Question: This problem has beaten me. I've been at it all weekend but can't figure out what is happening.
When I create a new 'employee' object, I also want to create multiple new 'ee_pay' records using 'accepts_nested_attributes_for :ee_pay' in my 'employee' model.
Creation of 'ee_pay' records for new employees is dependent on the amount of 'company_pay' objects that exist for the company that the employee belongs to. So in the case below there's 2 'company_pay' objects -> "Basic" [id:2] and "Time + 1/2" [id:3] (returned in the 'before_action') and I want to create an 'ee_pay' for each of these for the employee in question
Here's the code:-
>
'''
before_action :set_company_pay_types, only: [:new, :update, :edit]
def new
@ee_pay_types = []
@taxable_pays.each do |pt|
@ee_pay_types << @employee.ee_pay.build(company_pay_id: pt.id)
end
end
private
def set_company_pay_types
@taxable_pays = CompanyPay.where(['company_id = ? AND pay_sub_head_id = ? AND description <> ?', current_company.id, 1, "Salary"]).order(:id)
end
def employee_params
params.require(:employee).permit(....[multiple other fields]..., address_attributes:[:id, :line1, :line2, :line3, :line4, :postcode, :country], ee_pay_attributes:[:id, :employee_id, :company_pay_id, :amount, :rate])
end
'''
>
'''
<div><strong>Hourly Pay Types</strong></div>
<div class="form_spacer"></div>
<div class="row">
<div class="col-md-3">
<div class="form_indent1"><div class="form_label"><strong>Description</strong></div></div>
</div>
<div class="col-md-3">
<div class="form_indent1"><div class="form_label"><strong>Amount</strong></div></div>
</div>
<div class="col-md-2">
<div class="form_indent1"><div class="form_label"><strong>Units</strong></div></div>
</div>
<div class="col-md-4">
<div class="form_indent1"><div class="form_label"><strong>Rate</strong></div></div>
</div>
<div>
<%= debug @ee_pay_types %>
<% @ee_pay_types.each do |ee_pay| %>
<%= f.fields_for :ee_pay do |builder| %>
<%= builder.hidden_field :company_pay_id %>
<div class="col-md-3">
<div class="form_indent1"><div class="form_indent1"><%= ee_pay.company_pay.description %></div></div>
<div class="form_spacer"></div>
</div>
<div class="col-md-3">
<div class="form_indent1"><%= builder.text_field :amount, class: "number_input" %></div>
<div class="form_spacer"></div>
</div>
<div class="col-md-2">
<div class="form_indent1"><%= ee_pay.company_pay.units %></div>
<div class="form_spacer"></div>
</div>
<div class="col-md-4">
<div class="form_indent1"><%= builder.text_field :rate, class: "number_input" %></div>
<div class="form_spacer"></div><br />
</div>
<% end %>
<% end %>
</div>
</div>
'''
>
When I go to create a new employee record, I'm getting the following output for the 'ee_pay' objects. It turns out the code is duplicating each one in the following format:-
'''
*description* *company_pay_id*
Basic 2
Basic 3
Time & 1/2 2
Time & 1/2 3
'''

It looks to me like this line '@ee_pay_types << @employee.ee_pay.build(company_pay_id: pt.id)' in the 'employees_controller' is building two new 'ee_pay' objects (that are output in the debug in the picture above). Then in the view, it's iterating over these two and for each one, creating two new 'ee_pay' objects. I think this is what's happening but I could be completely wring. I'm lost at this stage and I've no idea how to fix it.
Hopefully, someone can point me in the right direction on how to solve it. It's probably something very obvious that I'm missing.
Thanks for looking
>
Adding the models as requested
>
'''
class EePay < ActiveRecord::Base
belongs_to :employee
belongs_to :company_pay
end
'''
>
'''
class CompanyPay < ActiveRecord::Base
belongs_to :pay_sub_head
belongs_to :company
has_many :ee_pay
end
'''
>
'''
class Employee < ActiveRecord::Base
belongs_to :company
belongs_to :address
accepts_nested_attributes_for :address
has_many :ee_pay
accepts_nested_attributes_for :ee_pay
end
'''
Yann suggested in the comments changing the 'employee_controller' to this
'''
@ee_pay_types = []
@taxable_pays.each do |pt|
@employee.ee_pay.build(company_pay_id: pt.id)
end
'''
and removing the iteration over '@ee_pay_types' in the view, which now looks like (I changed any reference to 'ee_pay' to 'builder'):-
'''
<div>
<%= debug @ee_pay_types %>
<%= f.fields_for :ee_pay do |builder| %>
<%= builder.hidden_field :company_pay_id %>
<div class="col-md-3">
<div class="form_indent1"><div class="form_indent1"><%= builder.company_pay.description %></div></div>
<div class="form_spacer"></div>
</div>
<div class="col-md-3">
<div class="form_indent1"><%= builder.text_field :amount, class: "number_input" %></div>
<div class="form_spacer"></div>
</div>
<div class="col-md-2">
<div class="form_indent1"><%= builder.company_pay.units %></div>
<div class="form_spacer"></div>
</div>
<div class="col-md-4">
<div class="form_indent1"><%= builder.text_field :rate, class: "number_input" %></div>
<div class="form_spacer"></div><br />
</div>
<% end %>
</div>
'''
But this gives me the error:-
'''
undefined method 'company_pay' for #<ActionView::Helpers::FormBuilder:0x007f47d5649118>
'''
To me it looks like I can't access the 'company_pay' of the 'ee_pay' being created. Anyone any ideas?
>
After making the edits suggested by Yan Foto, I was then able to access the 'company_pay' of the 'ee_pay' being created using 'builder.object.company_pay.description'. Thanks again Yan.
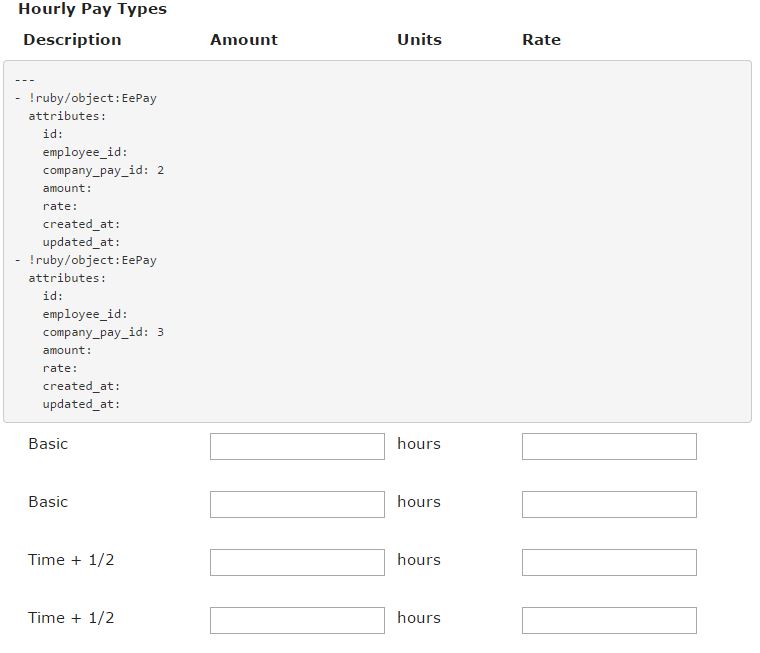
Answer: You don't need to iterate before <URL> items in your form.
Change your controller to the following:
'''
def new
@ee_pay_types = []
@taxable_pays.each do |pt|
@employee.ee_pay.build(company_pay_id: pt.id)
end
end
'''
and remove '<% @ee_pay_types.each do |ee_pay| %>' from your form and you're good to go.
'CompanyPay'
'builder.object' gives you access to the form object ('EePay' instance) and calling 'builder.object.company_pay.description' gives you the description of the associated 'CompanyPay'.